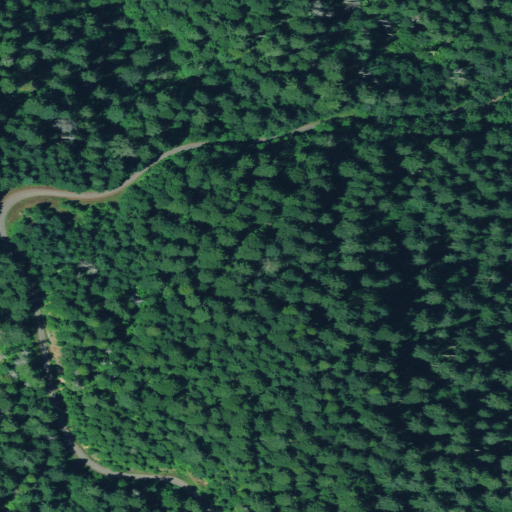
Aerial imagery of mountain in Oregon named Lookout Mountain containing evergreen forest, open development, and mixed forest